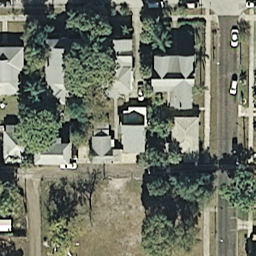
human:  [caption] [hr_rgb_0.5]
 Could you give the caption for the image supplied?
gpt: A medium residential area with a road goes through this area .

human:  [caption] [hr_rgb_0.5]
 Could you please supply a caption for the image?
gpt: Many houses with plants surrounded in the medium residential area .

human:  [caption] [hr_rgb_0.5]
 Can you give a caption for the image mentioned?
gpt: A medium residential area with houses and trees and lawn .

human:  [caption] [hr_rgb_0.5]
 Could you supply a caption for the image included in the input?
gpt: It is a medium residential area with houses surrounded by lawn and plants .

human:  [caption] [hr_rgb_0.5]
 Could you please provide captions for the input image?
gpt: This is a medium residential area with plants flurish .